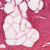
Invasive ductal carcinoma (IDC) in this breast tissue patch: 0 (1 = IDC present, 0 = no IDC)